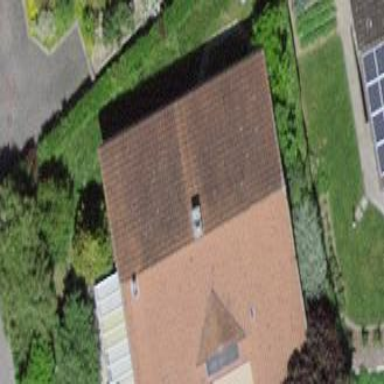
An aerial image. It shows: Detached building with gabled roof.